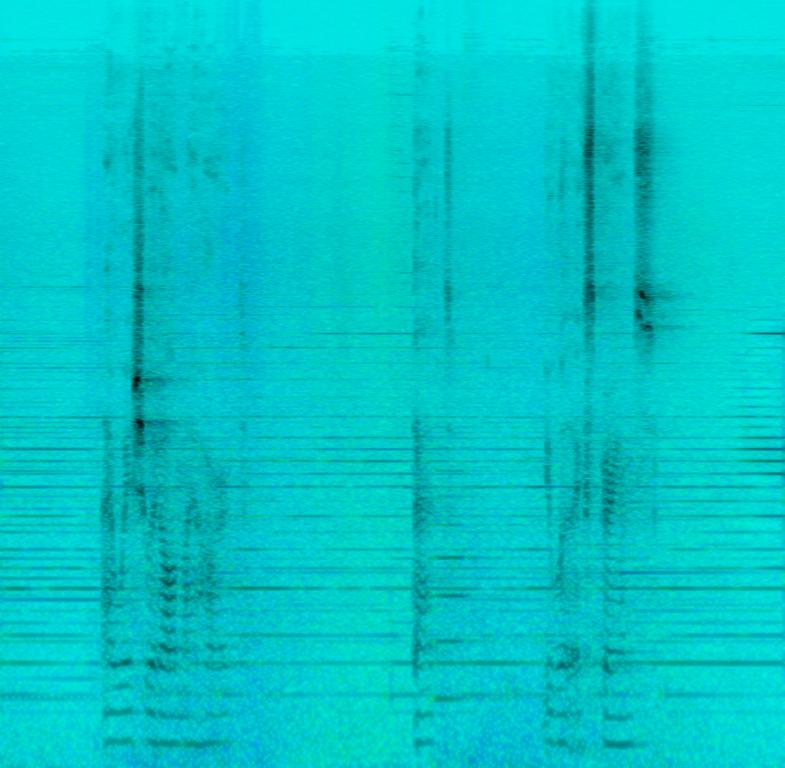
The low quality recording features an ambient song that contains a flat male vocal softly talking over mellow strings and soft sea waves sounds. It sounds relaxing and calming - like something you would hear at a yoga session.